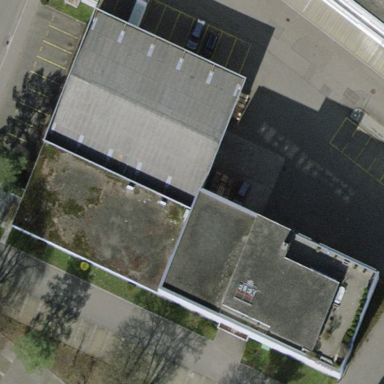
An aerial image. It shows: Commercial building with grey roof made of roof tiles.